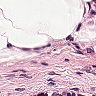
Metastatic tissue present: no